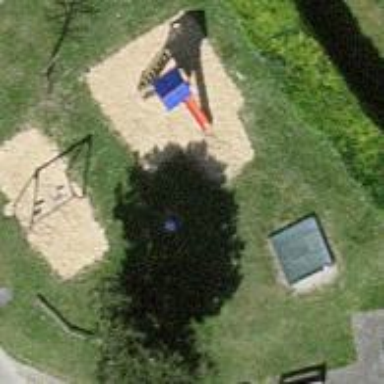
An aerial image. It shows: Playground area for leisure land.